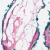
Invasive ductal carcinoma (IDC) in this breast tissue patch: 0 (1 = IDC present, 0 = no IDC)